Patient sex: M
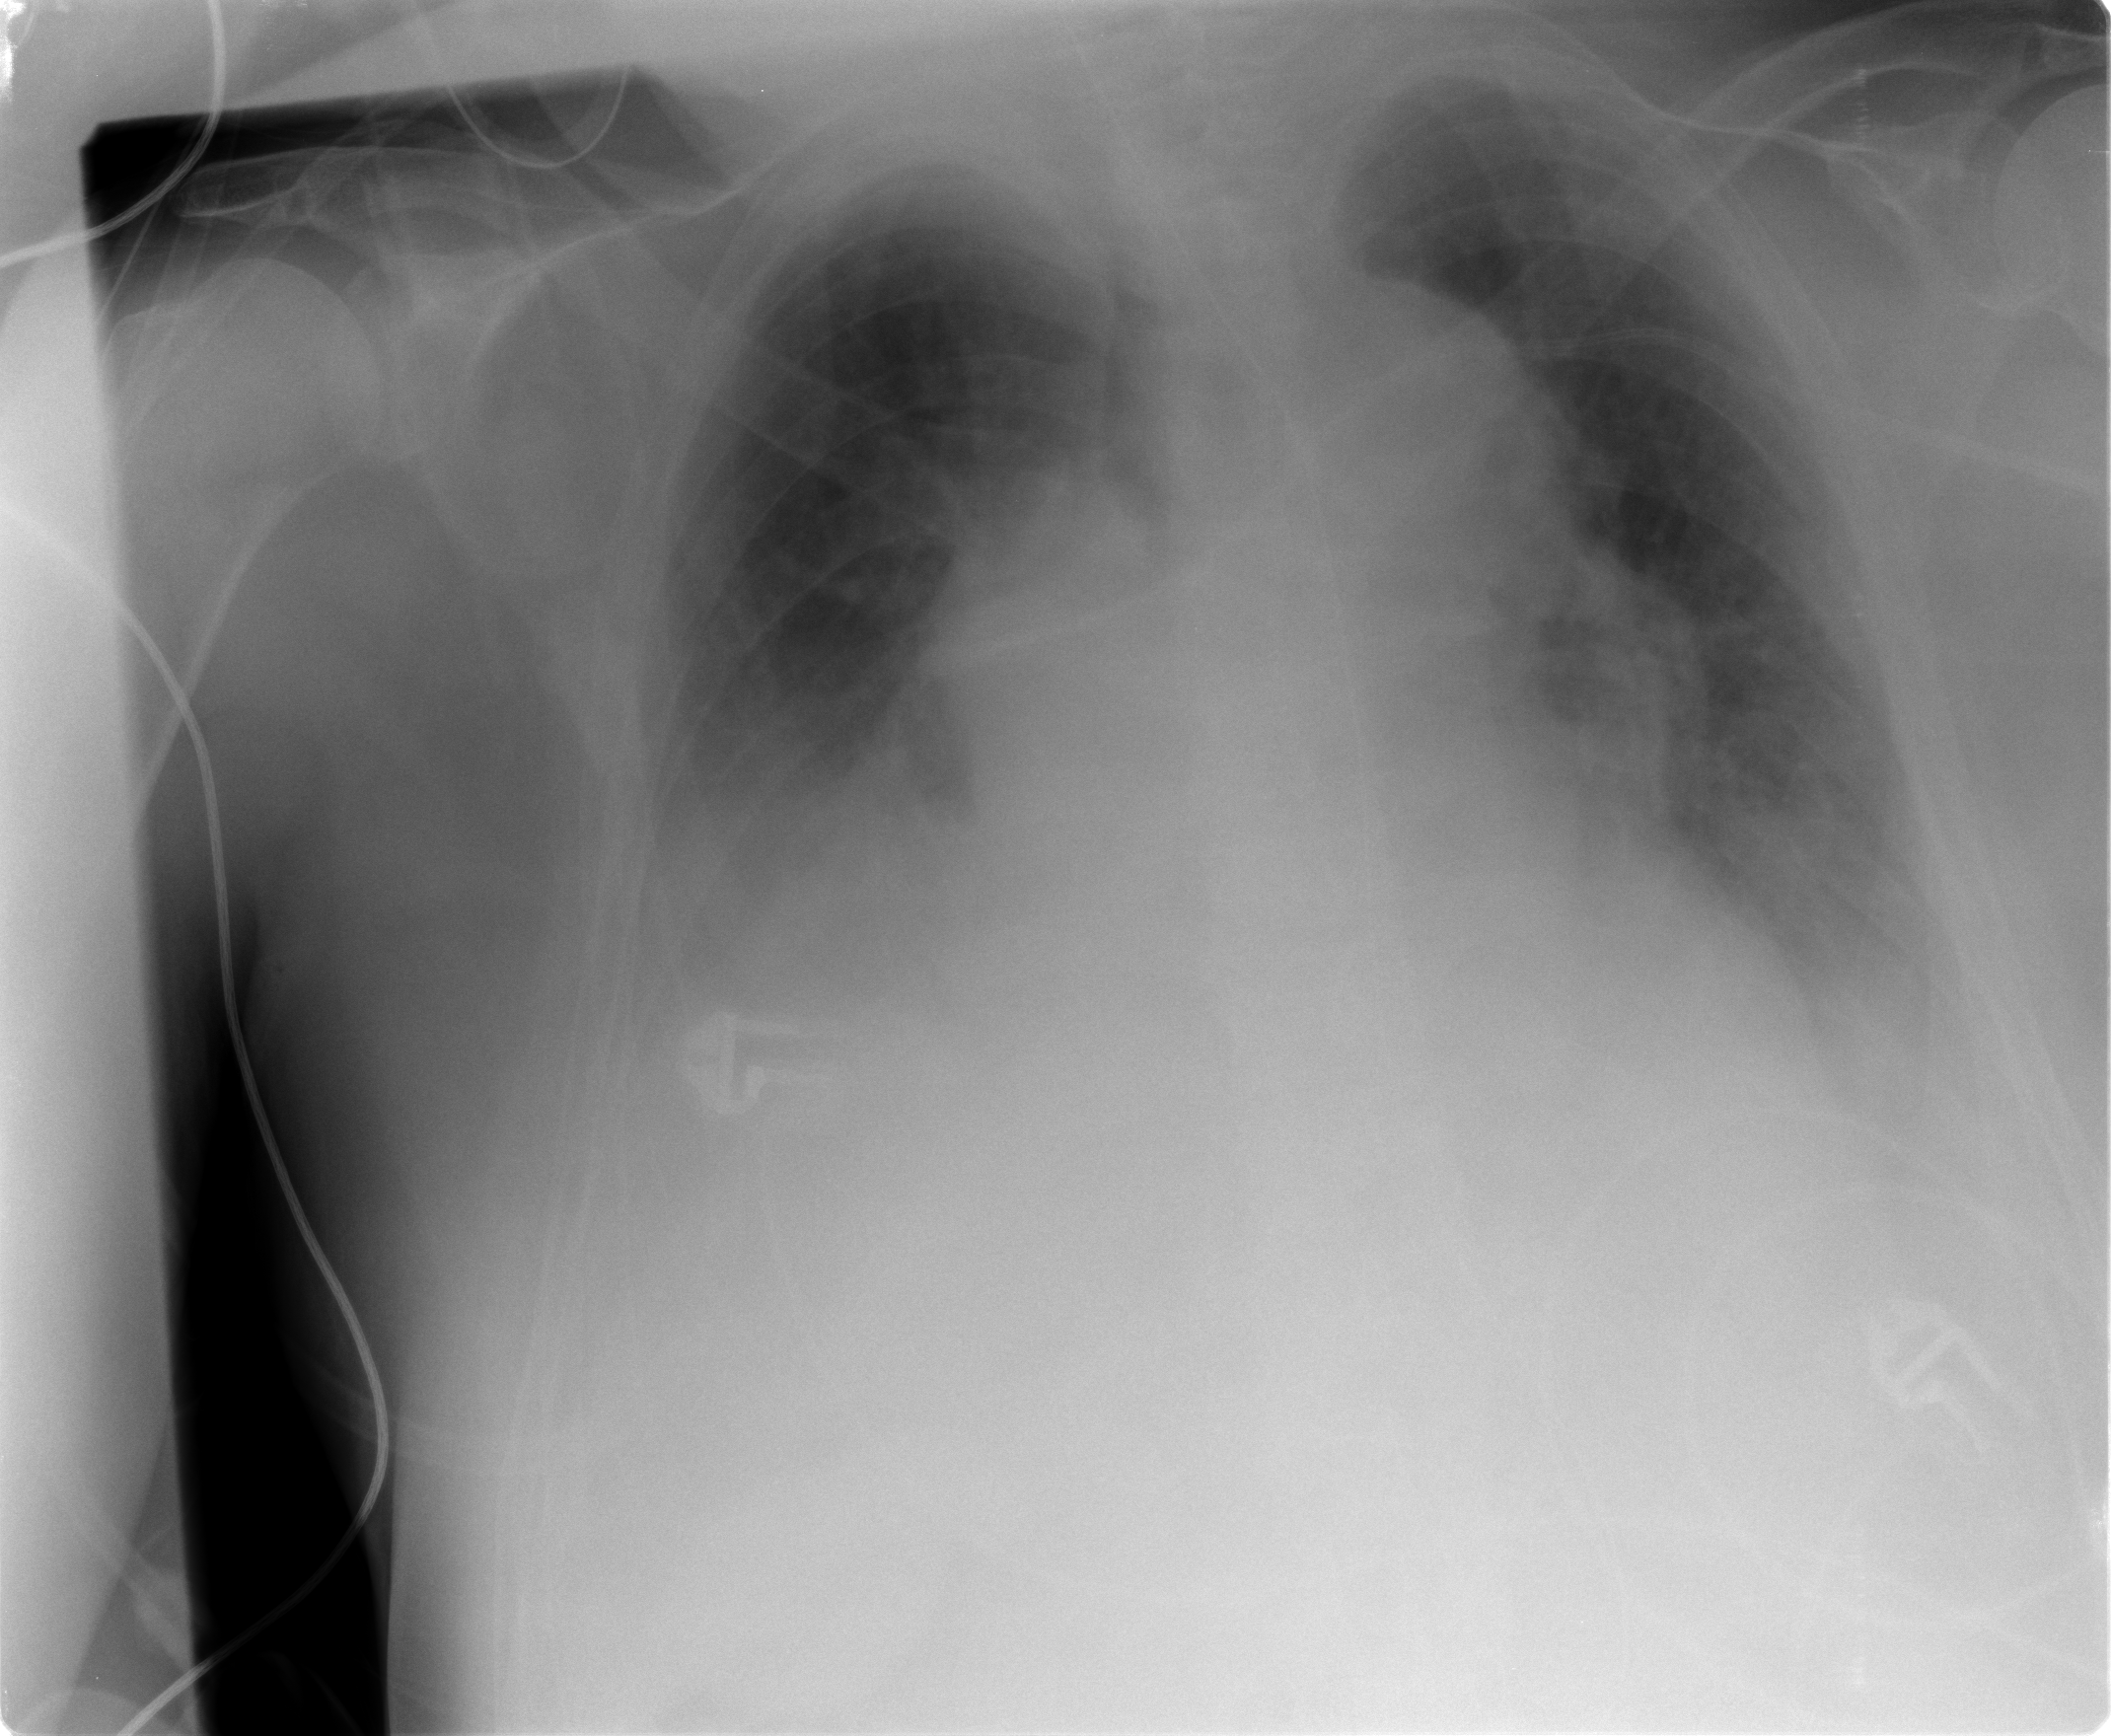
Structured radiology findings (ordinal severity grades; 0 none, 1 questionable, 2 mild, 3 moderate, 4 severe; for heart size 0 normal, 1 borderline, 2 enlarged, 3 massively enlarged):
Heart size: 2
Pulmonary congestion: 2
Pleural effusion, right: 3
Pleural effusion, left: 3
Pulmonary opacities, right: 0
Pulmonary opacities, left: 0
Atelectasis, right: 2
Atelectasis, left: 2